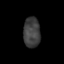
Tissue: skin
Cell type: Epithelial cells
Senescence score: 0.2689
Nuclear area (px): 496
Mean DAPI intensity: 63.067